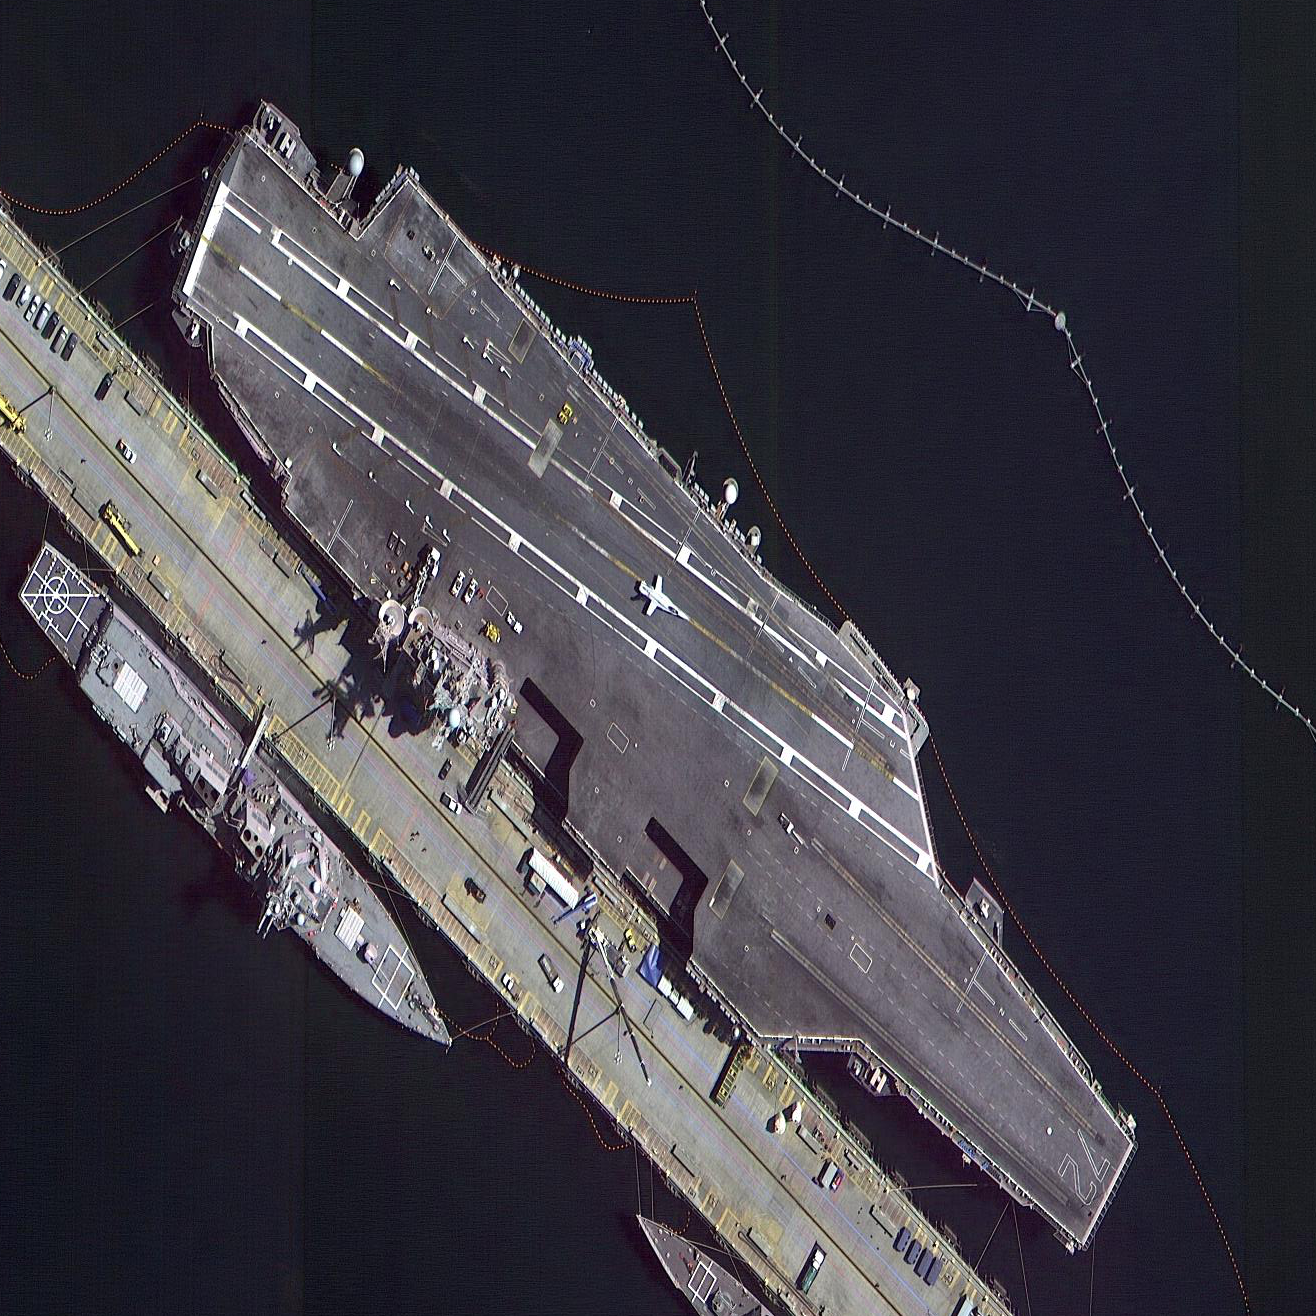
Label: aircraft_carrier